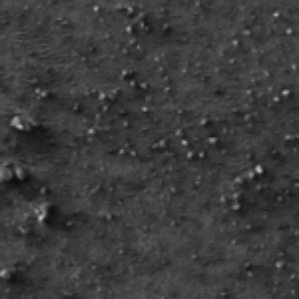
Label: frost